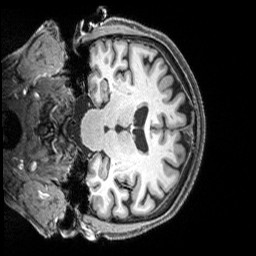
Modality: T1w
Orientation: coronal
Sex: female
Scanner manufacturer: siemens
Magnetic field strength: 3 T
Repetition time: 2.4 s
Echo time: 0.00262 s